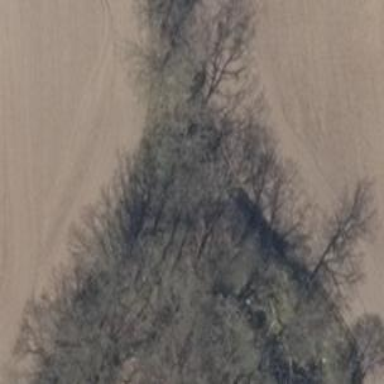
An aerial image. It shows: Row of trees in natural setting.